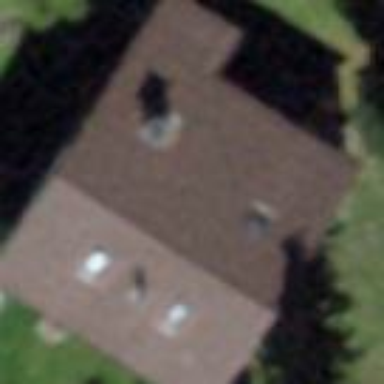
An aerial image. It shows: Residential building with gabled roof.